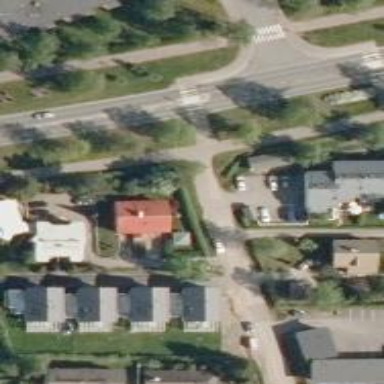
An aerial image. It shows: Asphalt cycleway.